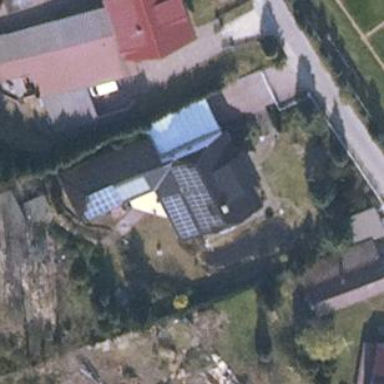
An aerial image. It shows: Detached building with half-hipped roof.